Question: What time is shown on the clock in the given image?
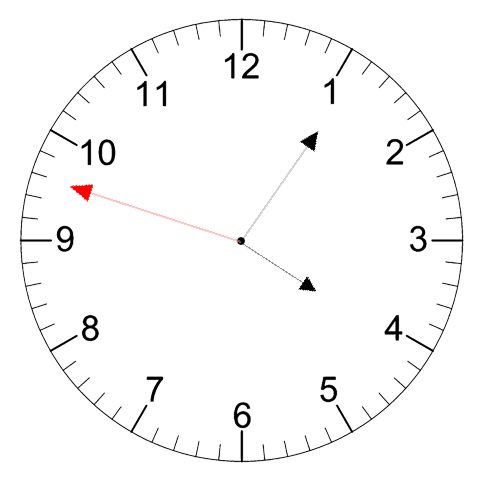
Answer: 04:05:48